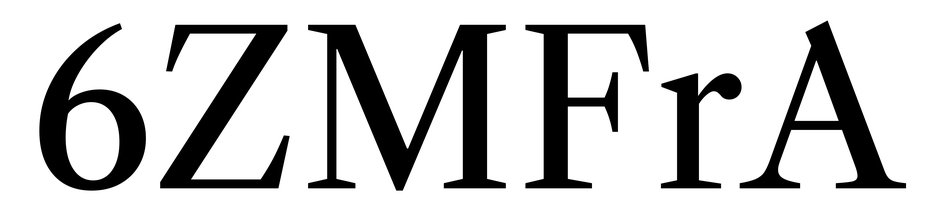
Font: LibreCaslonText_Regular